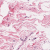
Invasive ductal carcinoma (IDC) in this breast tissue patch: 0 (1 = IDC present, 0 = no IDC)